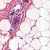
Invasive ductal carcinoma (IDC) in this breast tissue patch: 0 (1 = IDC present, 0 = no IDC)